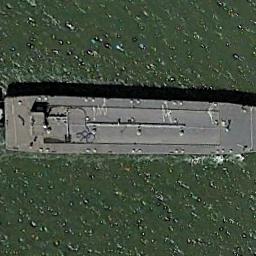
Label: ship